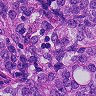
Metastatic tissue present: yes